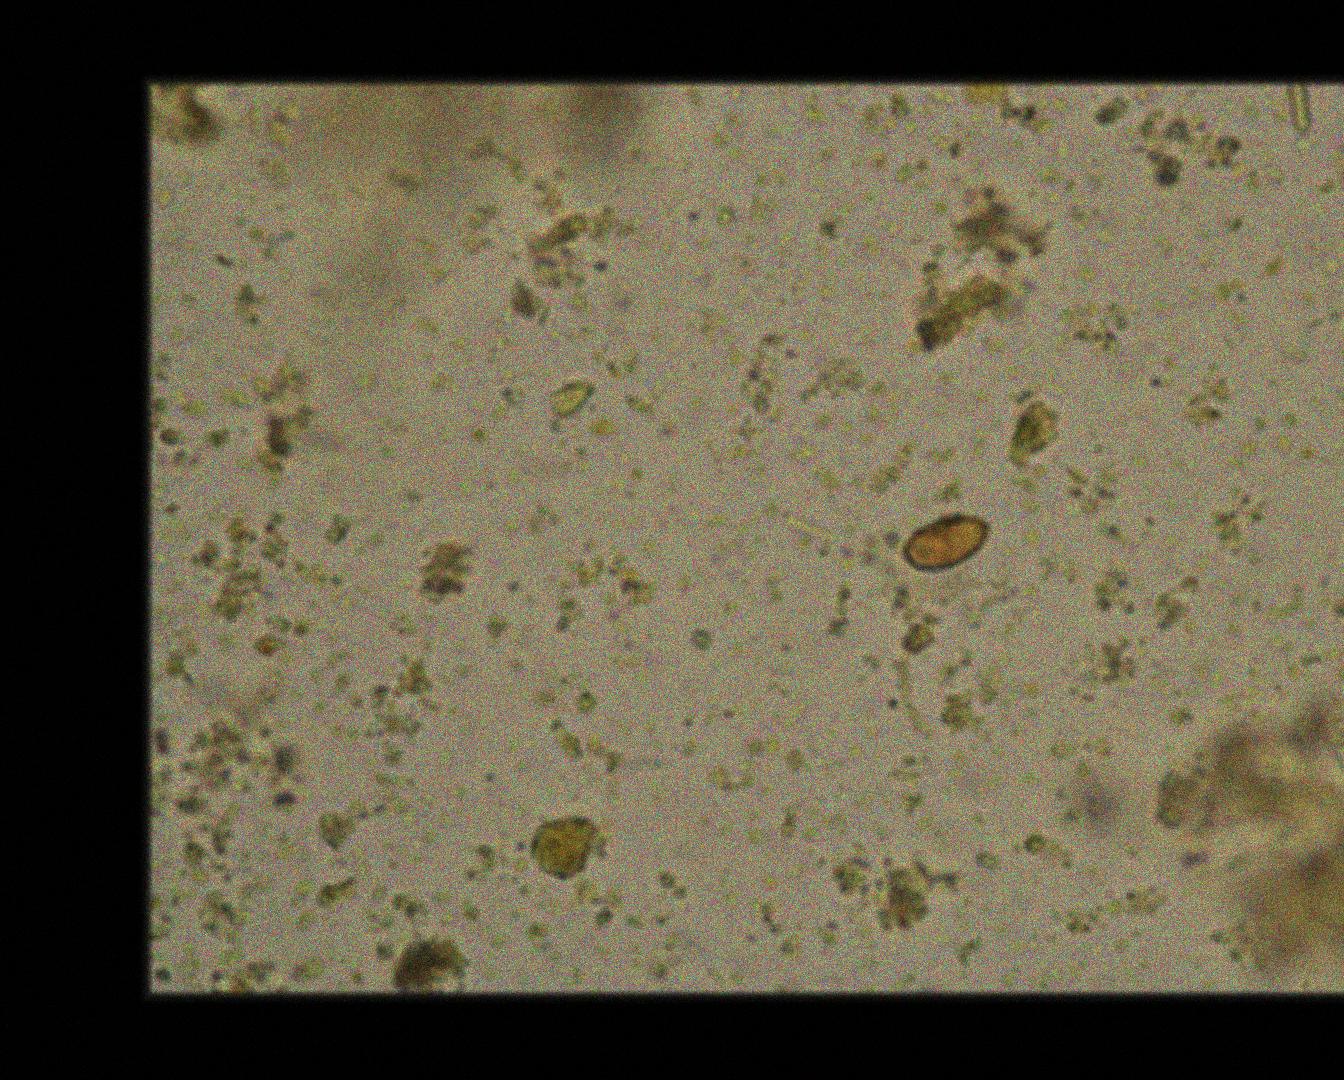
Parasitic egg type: Opisthorchis viverrine